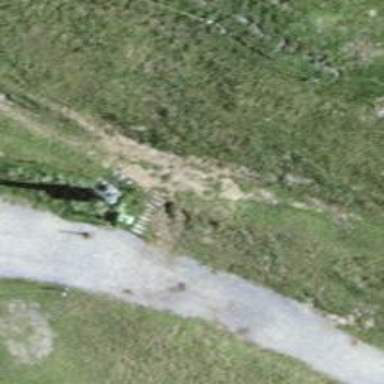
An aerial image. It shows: Stone steps along the road.